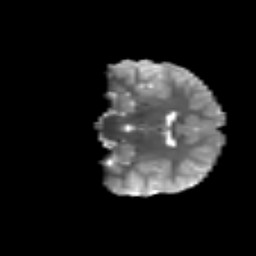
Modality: T2w
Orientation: coronal
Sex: male
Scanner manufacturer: siemens
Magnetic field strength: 3 T
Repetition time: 5 s
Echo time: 0.071 s